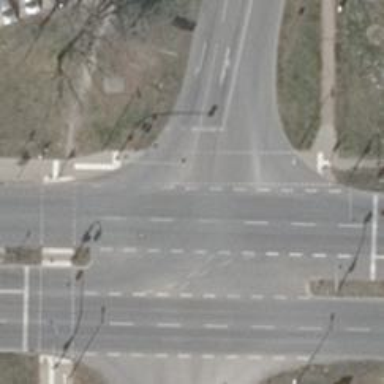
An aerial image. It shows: Road with "give way" sign.